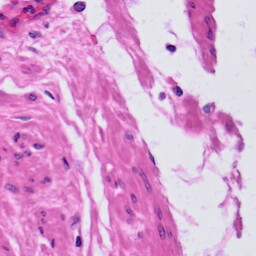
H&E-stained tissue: Prostate